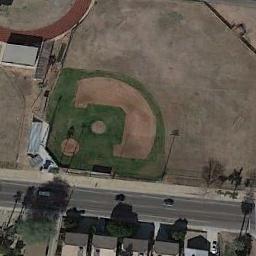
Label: baseball_diamond